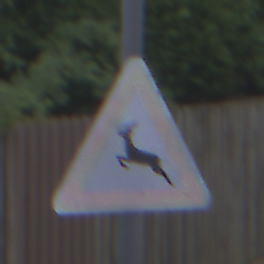
Verkehrszeichen: WildwechselRechts
Umgebung: Outdoor, Urban
Tageszeit: SunriseSunset
Wetter: PartlyCloudy
Licht: Natural
Jahreszeit: NotSpecified
Kontrast: LowContrast